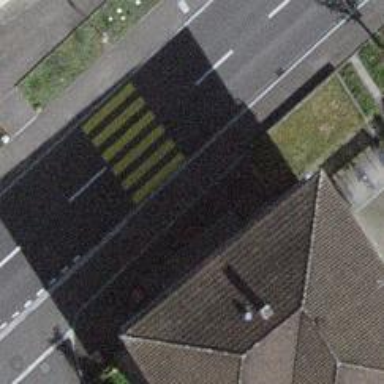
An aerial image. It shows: Uncontrolled zebra crossing with notable zebra markings.